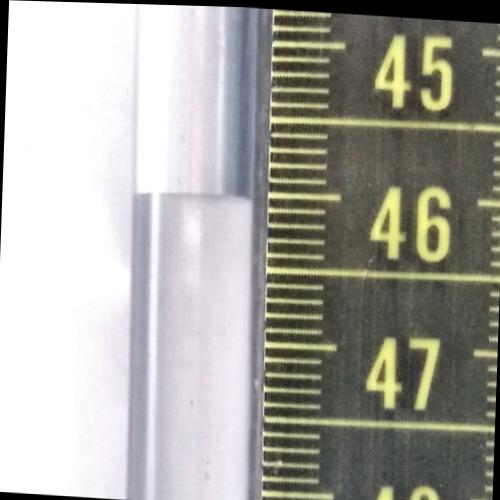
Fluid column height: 46.0 cm